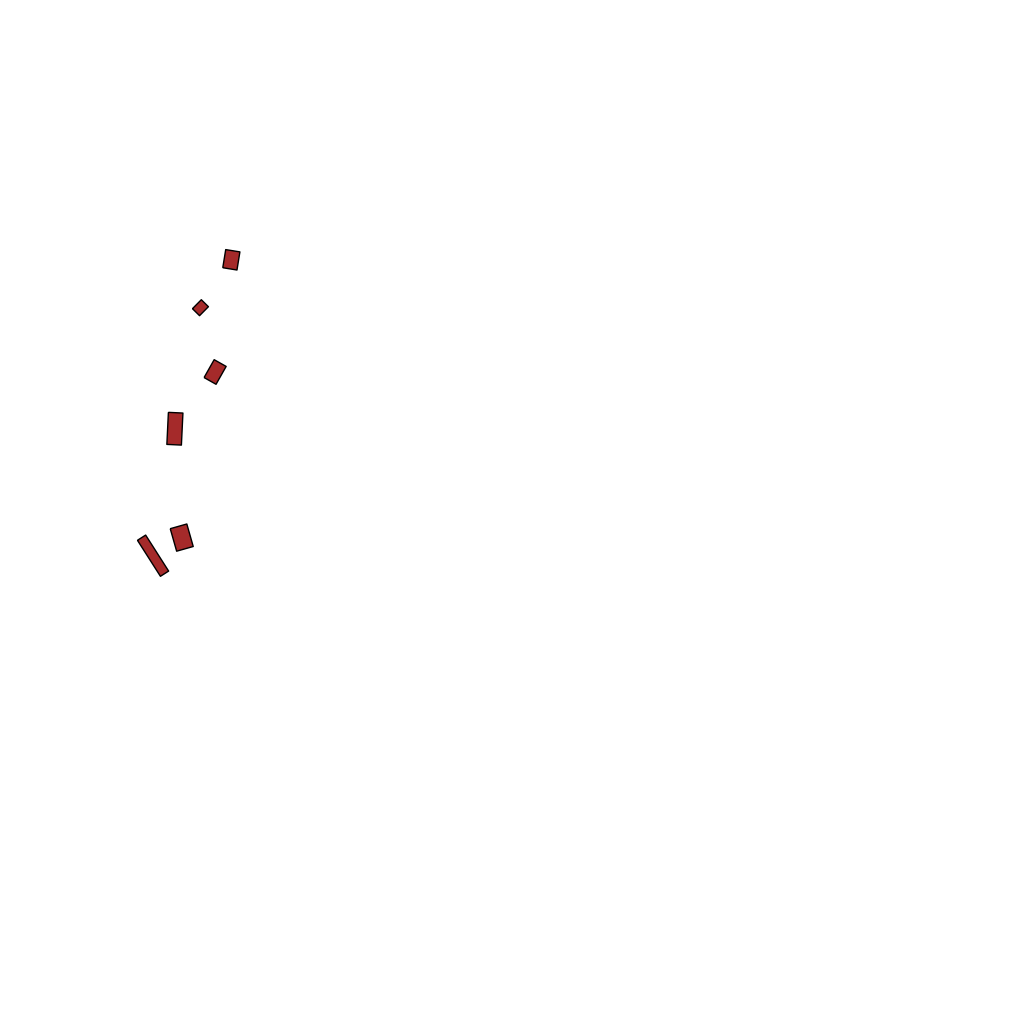
Tags: overhead vector_map, recreation, individual_rise, low_rise, density_1, Facility, 1.0 km²